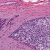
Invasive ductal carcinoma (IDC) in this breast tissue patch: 0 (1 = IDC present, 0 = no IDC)